Field crop: tomato
Growth stage: 1
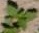
Species: solanum